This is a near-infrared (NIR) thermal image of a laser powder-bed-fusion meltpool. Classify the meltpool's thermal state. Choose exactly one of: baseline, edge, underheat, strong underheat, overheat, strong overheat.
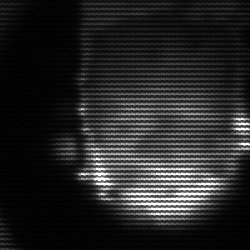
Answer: baseline